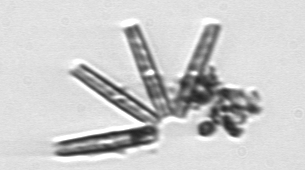
Label: Thalassionema